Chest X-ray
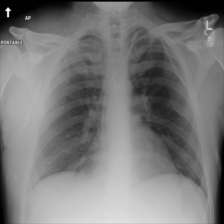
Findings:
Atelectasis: negative
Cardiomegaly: negative
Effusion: negative
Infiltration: positive
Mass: negative
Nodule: negative
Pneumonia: negative
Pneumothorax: negative
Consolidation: negative
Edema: positive
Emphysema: negative
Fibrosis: negative
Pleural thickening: negative
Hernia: negative